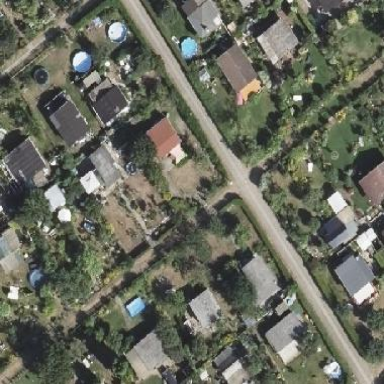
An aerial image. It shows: Plot within allotments.